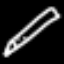
Label: pencil